Field crop: maize
Growth stage: 2
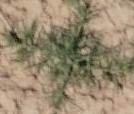
Species: salsola